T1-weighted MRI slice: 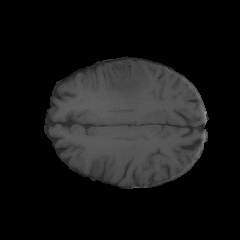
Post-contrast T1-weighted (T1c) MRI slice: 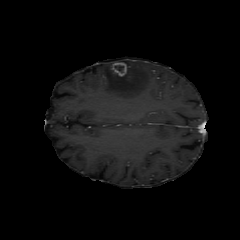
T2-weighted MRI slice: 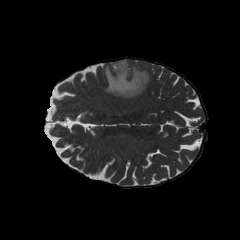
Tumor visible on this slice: yes